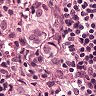
Metastatic tissue present: yes